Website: bh-photo
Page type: gifting
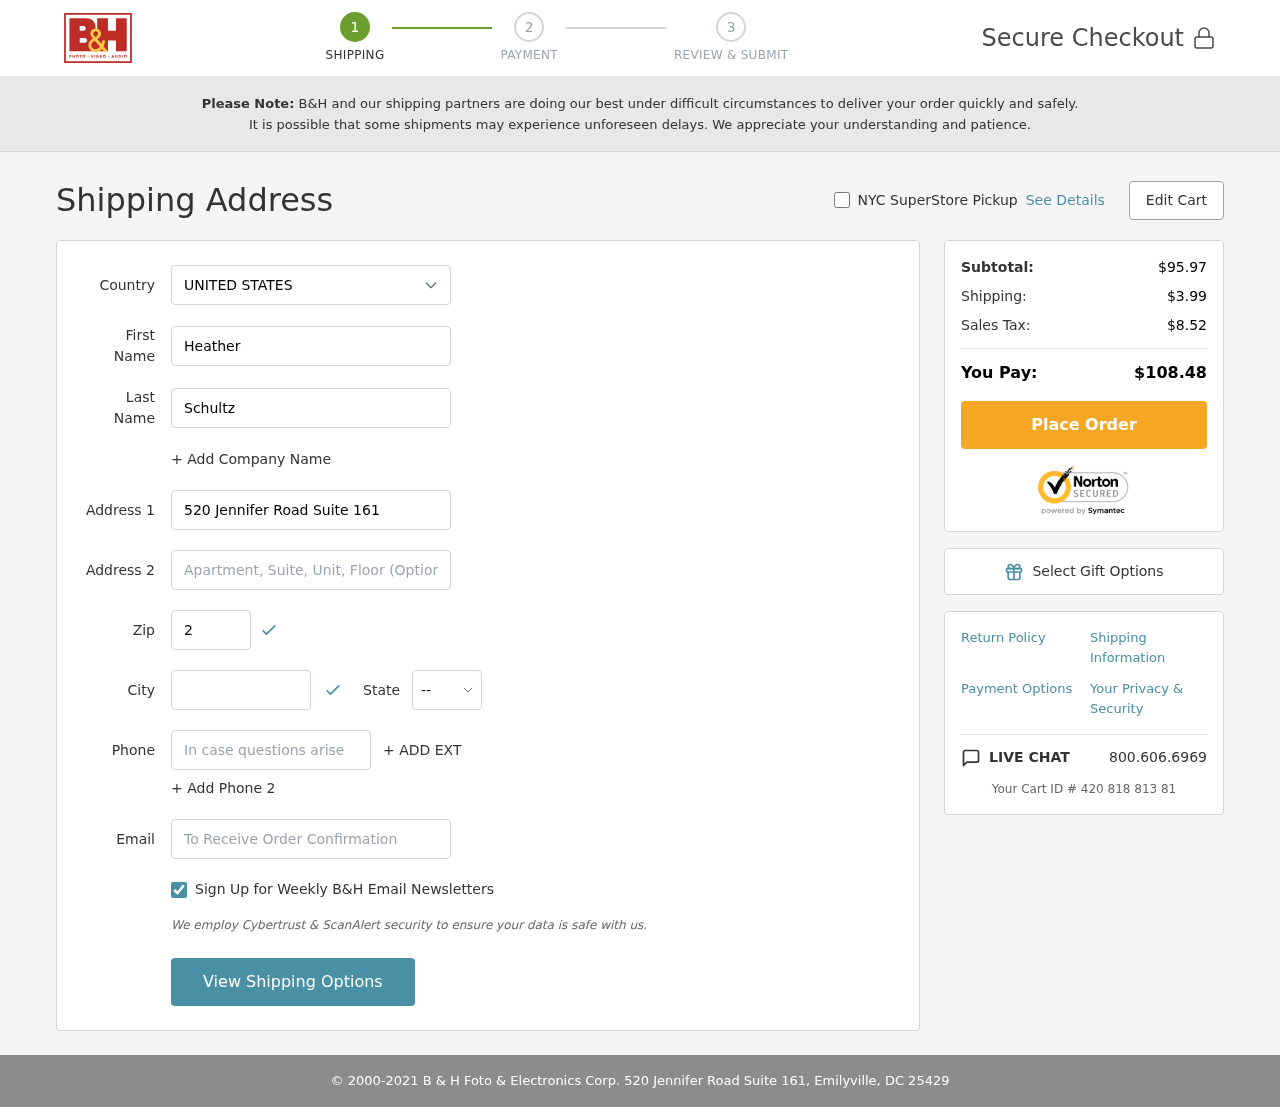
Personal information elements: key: PII_CITY
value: Emilyville
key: PII_COUNTRY
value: United States
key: PII_EMAIL
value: heatherschultz@gmail.com
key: PII_FIRSTNAME
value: Heather
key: PII_LASTNAME
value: Schultz
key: PII_PHONE
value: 2968349899
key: PII_POSTCODE
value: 25429
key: PII_STATE_ABBR
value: DC
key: PII_STREET
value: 520 Jennifer Road Suite 161
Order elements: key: ORDER_SUBTOTAL
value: $95.97
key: ORDER_SHIPPING_COST
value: $3.99
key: ORDER_TAX
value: $8.52
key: ORDER_TOTAL
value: $108.48
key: ORDER_ID
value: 420 818 813 81